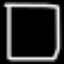
Label: square